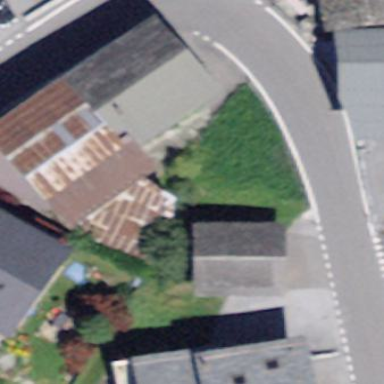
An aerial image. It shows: Building.